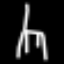
Label: chair